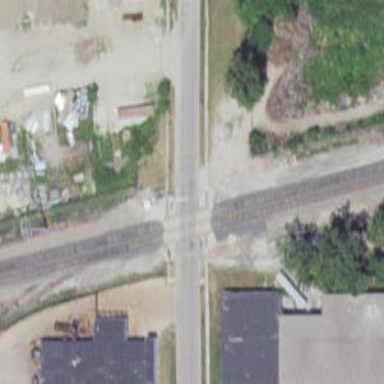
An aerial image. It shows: Railway crossing.